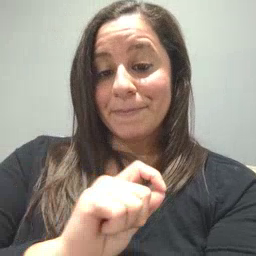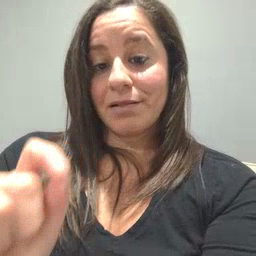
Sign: pencil